Question: I am using the groupby control on an xceed grid. I am trying to format the header. I want to get rid of the circled part in the pic below. Any ideas?

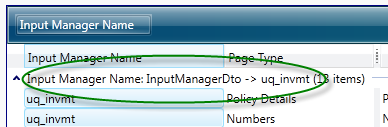
Answer: I changed my binding on the FieldName to match what I needed.